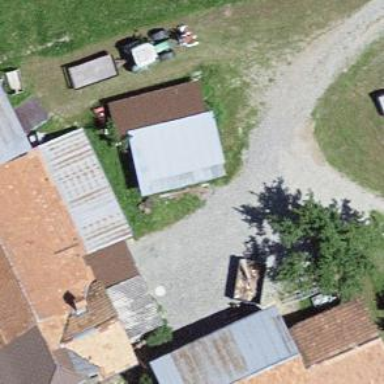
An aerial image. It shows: Shed building.